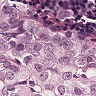
Metastatic tissue present: yes